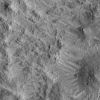
Atmospheric dust classification: not_dusty